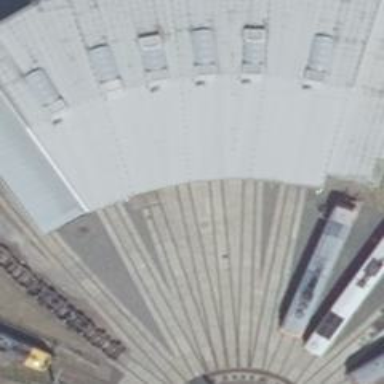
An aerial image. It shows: Signal on the railway track. It is positioned in the track.